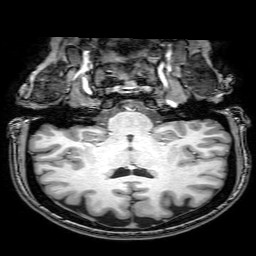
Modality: T1w
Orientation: sagittal
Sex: female
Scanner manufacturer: philips
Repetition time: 0.008225 s
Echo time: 0.00379 s